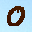
Label: 0